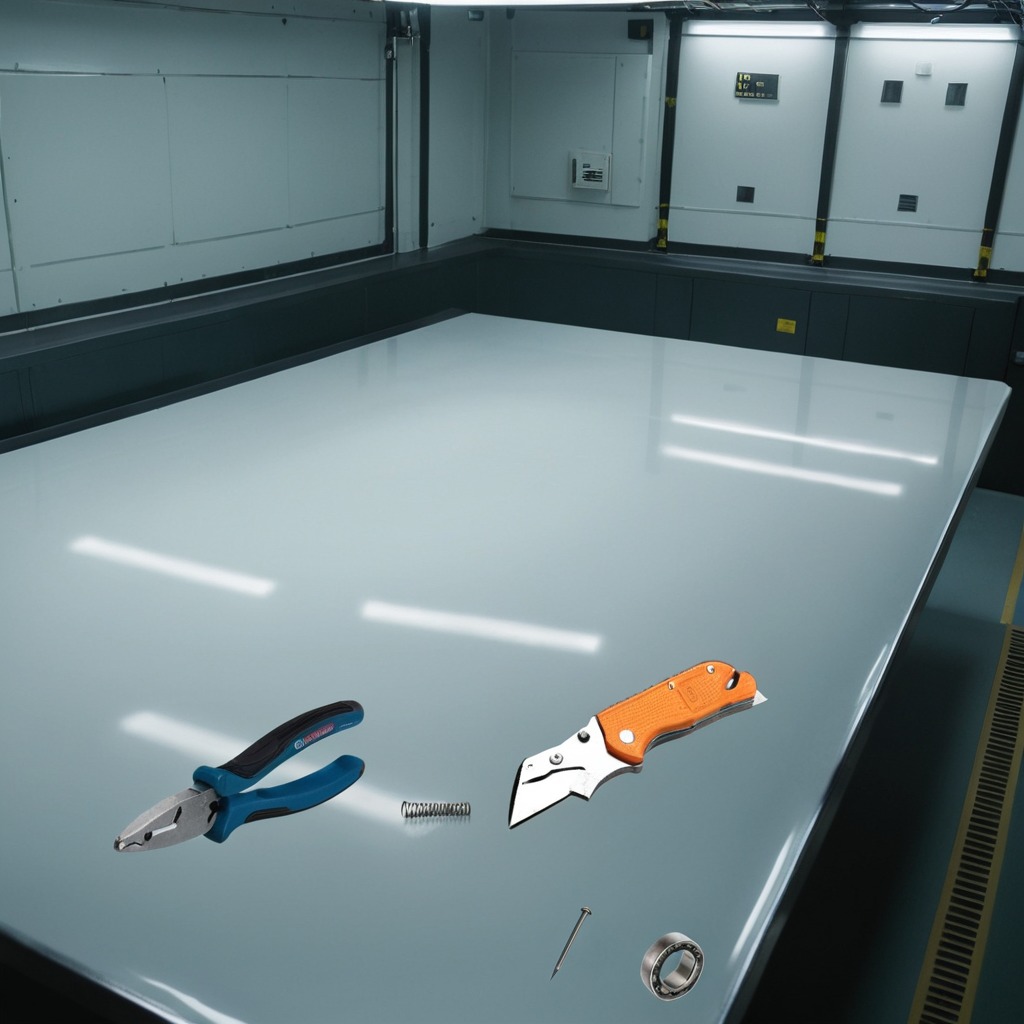
A ball bearing, a knife, pliers, a nail, and a spring are lying on the table.